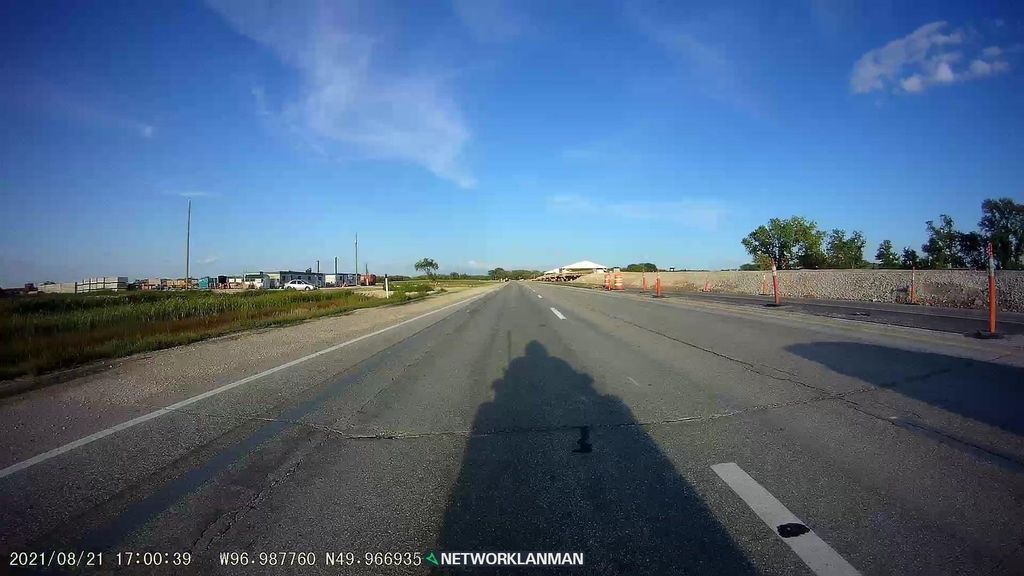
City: winnipeg